Field crop: tomato
Growth stage: 1
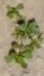
Species: portulaca